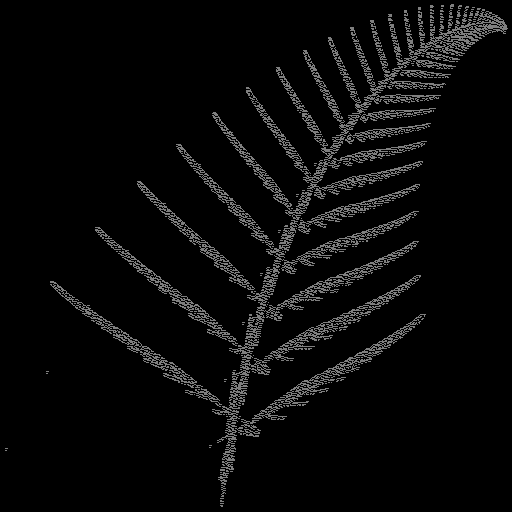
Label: deerfern